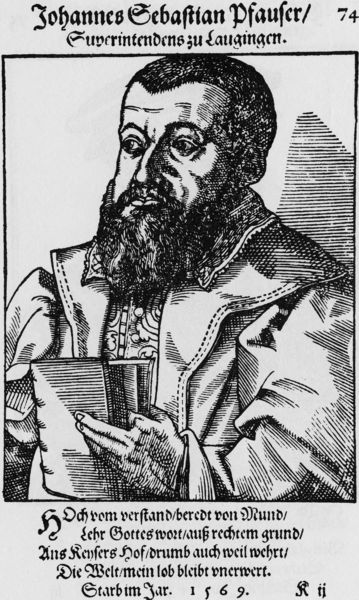
Titel: Bildnis des Johannes Sebastian Pfauser
Künstler: Tobias Stimmer
Institution: (Seriendruck)
Schlagwörter: blätter, hand, kopf, mann, schatten, umhang, weiß, finger, frisur, grau, haar, licht, mund, nase, profil, schwarz, stirn, blick, muster, ornament, alt, bart, hemd, jacke, alte, augen, bibel, falten, gesicht, halten, johannes, kragen, mensch, rahmen, vollbart, bildnis, herr, hände, portrait, porträt, haare, mantel, augenbrauen, bruststück, lippen, locken, renaissance, holzschnitt, schrift, wangen, grafik, graphik, linien, inschrift, zahlen, ziffern, deutsch, jahreszahl, naht, revers, unterschrift, buch, druck, schnitt, schraffur, radierung, stich, titel, schwarzweiß, text, überschrift, einband, rau, buchrücken, portät, hellgrau, gotisch, wams, priester, gelehrter, kupferstich, reproduktion, spruch, latein, sebastian, seriendruck, titek, grau schraffur, mmensch, zioffern, reim, sterbebild, 1569, 16. jahrhundert, dichter buch porträt 1569, pfaufer, 74, pfauser, text 1569, mantel falten, buch portrait, lauingen